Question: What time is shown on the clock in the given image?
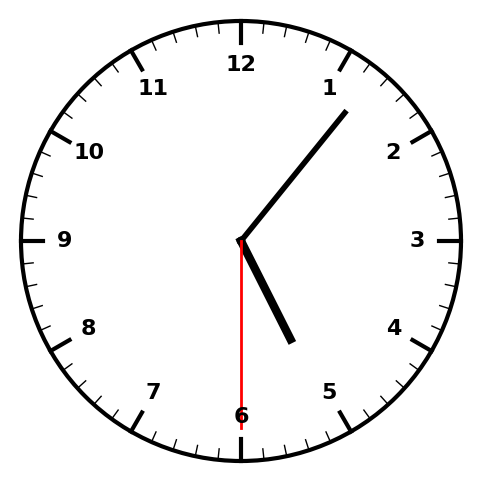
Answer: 05:06:30